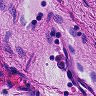
Metastatic tissue present: no